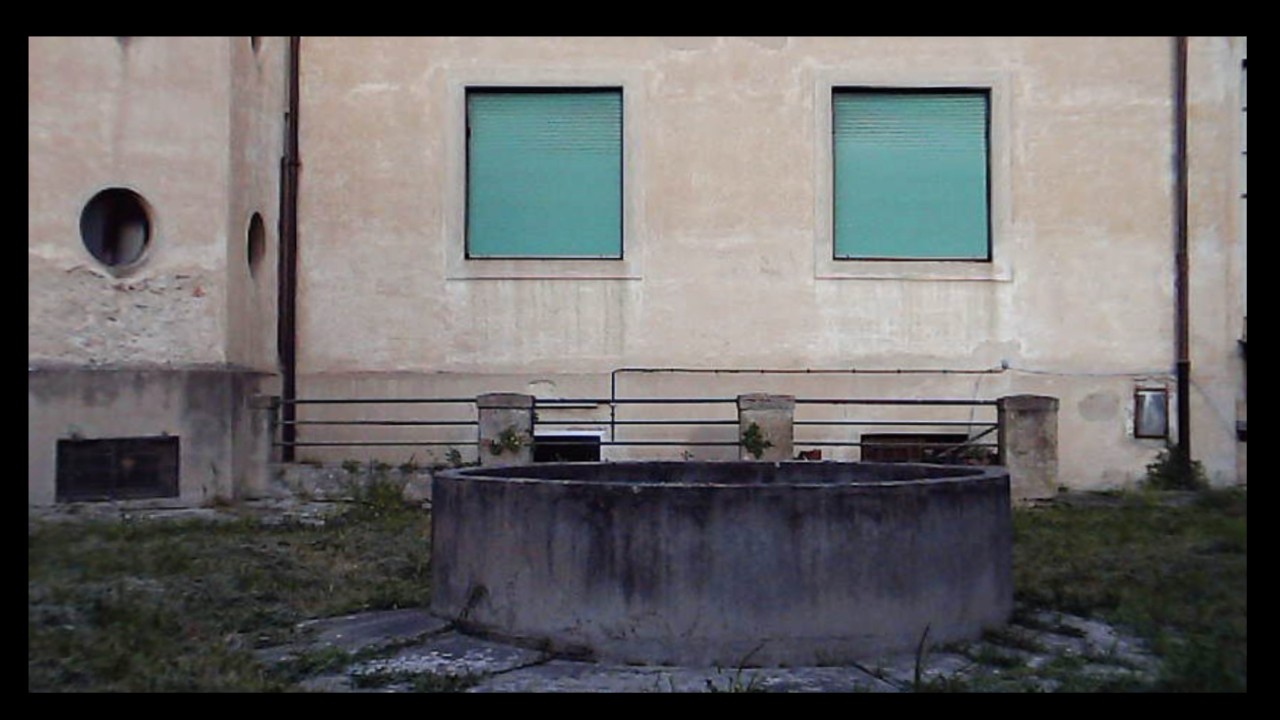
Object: DarwinFPV cineape20